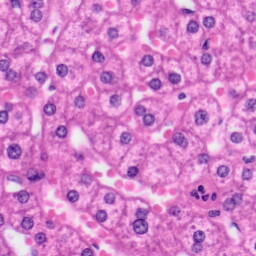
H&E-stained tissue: Liver